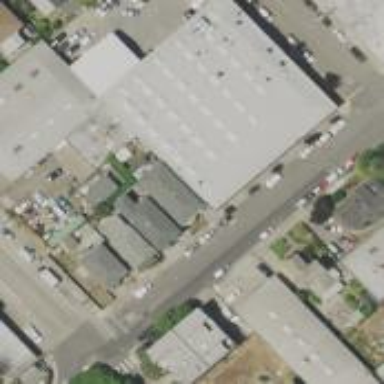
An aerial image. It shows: Building used as car repair shop.